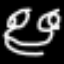
Label: frog